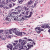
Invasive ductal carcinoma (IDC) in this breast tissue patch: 0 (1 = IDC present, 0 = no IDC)